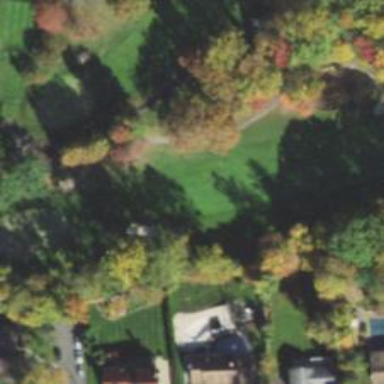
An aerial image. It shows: Service road designated as golf cart path.